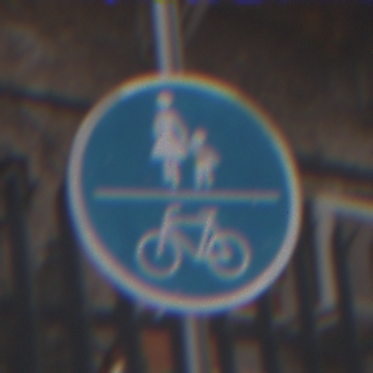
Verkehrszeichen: GemeinsamerGehUndRadweg
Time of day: MorningAfternoon
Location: Outdoor (Urban)
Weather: Overcast
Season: NotSpecified
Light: Natural